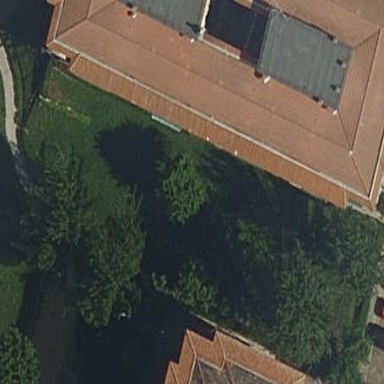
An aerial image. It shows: Garden with kerb border.